Interaction volume radius: 10 \u00c5
Interaction volume height: 10 \u00c5
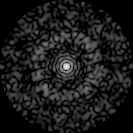
Disorder parameter: 0.8386